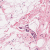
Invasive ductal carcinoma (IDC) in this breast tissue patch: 0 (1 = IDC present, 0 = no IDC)